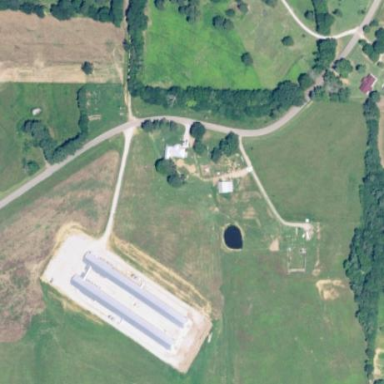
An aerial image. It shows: Farmyard area.